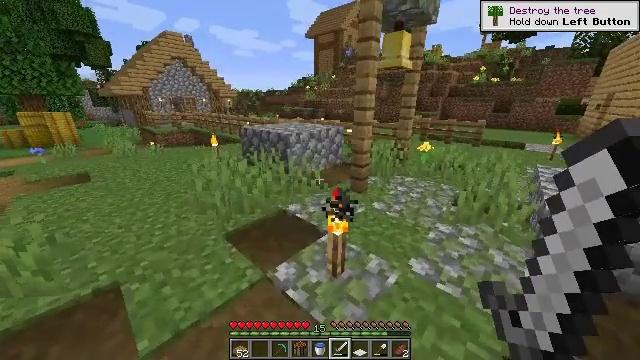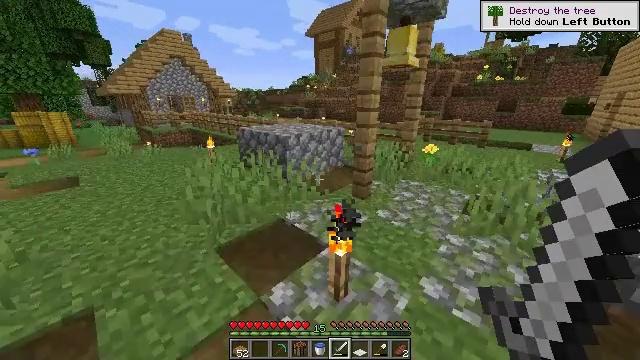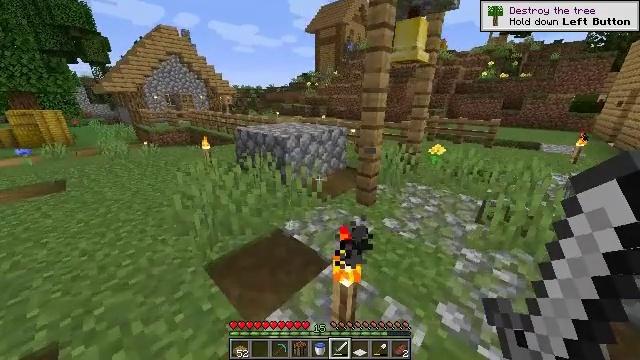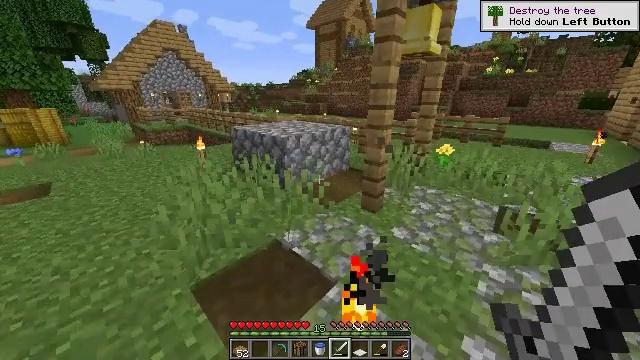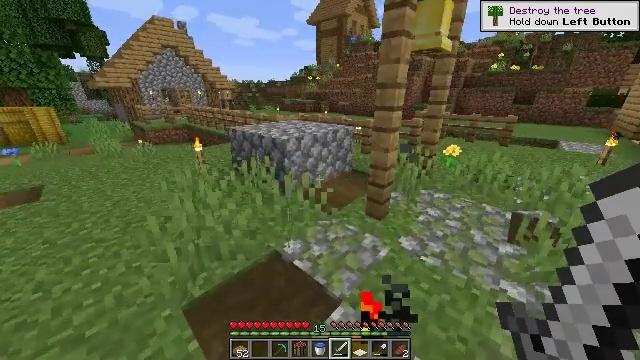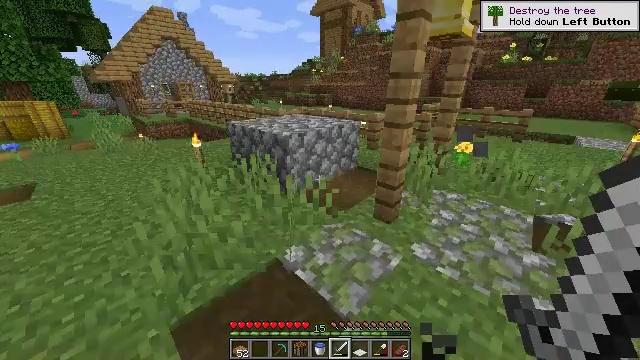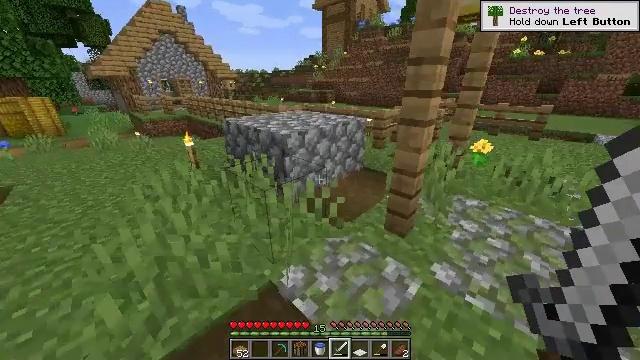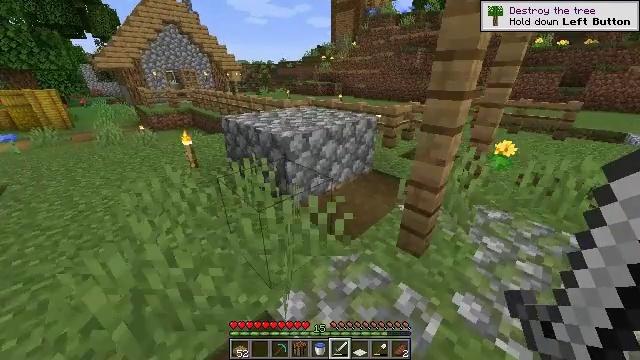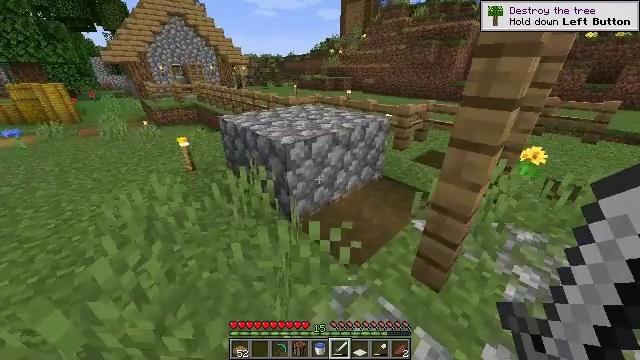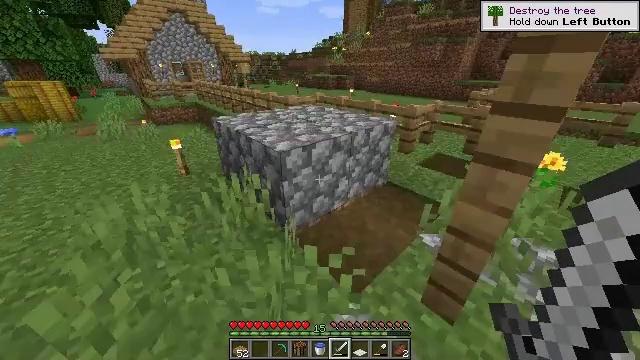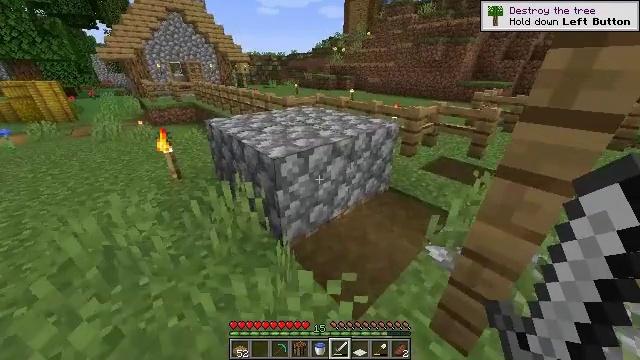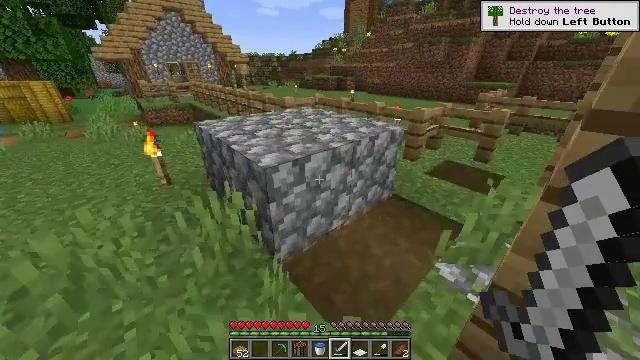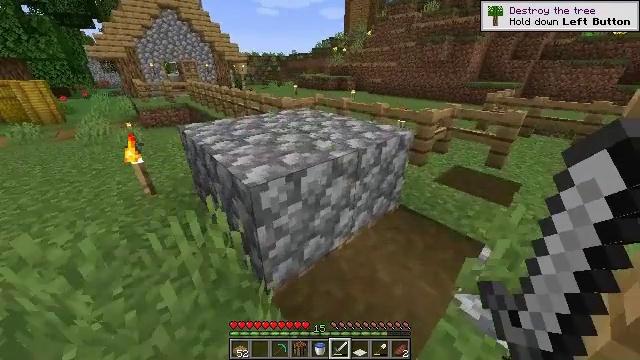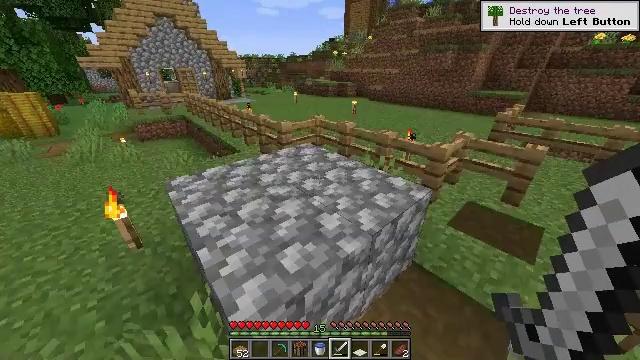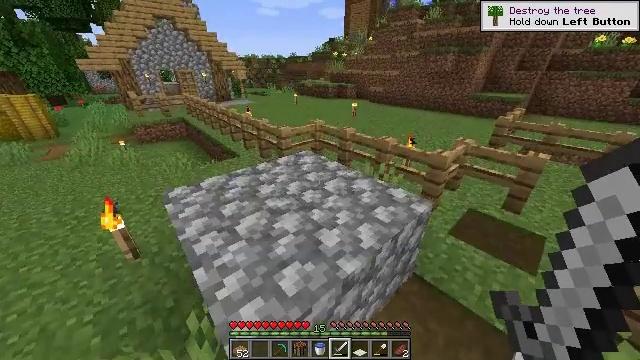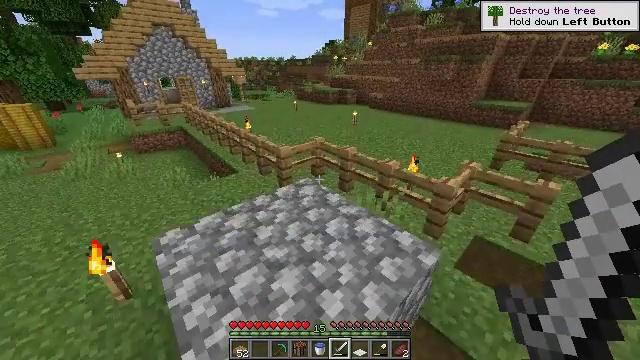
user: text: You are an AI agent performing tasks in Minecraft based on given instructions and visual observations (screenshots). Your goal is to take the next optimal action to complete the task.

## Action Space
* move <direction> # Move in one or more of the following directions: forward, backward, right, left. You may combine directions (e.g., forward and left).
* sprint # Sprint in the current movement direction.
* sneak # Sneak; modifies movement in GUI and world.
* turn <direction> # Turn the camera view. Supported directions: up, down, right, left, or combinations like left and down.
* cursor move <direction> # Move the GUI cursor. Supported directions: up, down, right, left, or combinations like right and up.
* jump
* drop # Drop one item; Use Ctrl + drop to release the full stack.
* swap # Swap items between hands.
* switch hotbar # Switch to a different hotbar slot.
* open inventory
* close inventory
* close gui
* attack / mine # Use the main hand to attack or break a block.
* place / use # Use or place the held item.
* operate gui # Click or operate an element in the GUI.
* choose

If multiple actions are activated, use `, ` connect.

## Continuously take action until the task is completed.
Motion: motion action
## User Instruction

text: Retrieve oak planks from the wooden block.
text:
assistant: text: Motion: move forward, sprint
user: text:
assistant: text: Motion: move forward, sprint
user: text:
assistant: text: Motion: move forward, sprint
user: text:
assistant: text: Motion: move forward, sprint
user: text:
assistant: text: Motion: move forward, sprint, turn down
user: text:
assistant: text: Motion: move forward, sprint
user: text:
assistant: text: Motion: move forward, sprint, turn left and down
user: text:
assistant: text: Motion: move forward, sprint, turn left and down
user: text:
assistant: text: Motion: move forward, sprint
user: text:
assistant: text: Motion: move forward, sprint
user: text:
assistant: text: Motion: move forward, sprint
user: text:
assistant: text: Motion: move forward, sprint
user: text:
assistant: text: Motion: move forward, sprint, jump
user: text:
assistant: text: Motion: move forward, sprint, jump
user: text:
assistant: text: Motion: move forward, sprint, jump
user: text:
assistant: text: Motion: move forward, sprint, jump
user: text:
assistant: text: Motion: move forward, sprint, jump
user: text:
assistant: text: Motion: move forward, sprint, jump
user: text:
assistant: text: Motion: move forward, sprint, jump
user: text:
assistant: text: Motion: move forward, sprint, jump
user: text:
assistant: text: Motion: move forward, sprint, jump
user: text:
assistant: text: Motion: move forward, sprint, jump
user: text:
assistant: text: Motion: move forward, sprint, jump
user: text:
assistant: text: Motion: move forward, sprint, jump
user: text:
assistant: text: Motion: move forward, sprint, jump
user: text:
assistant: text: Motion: move forward, sprint, turn right, jump
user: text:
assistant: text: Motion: move forward, sprint, turn right, jump
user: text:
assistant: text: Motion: move forward, sprint, turn right, jump
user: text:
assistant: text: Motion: move forward, sprint, turn right, jump
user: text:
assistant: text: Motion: move forward, sprint, turn right, jump